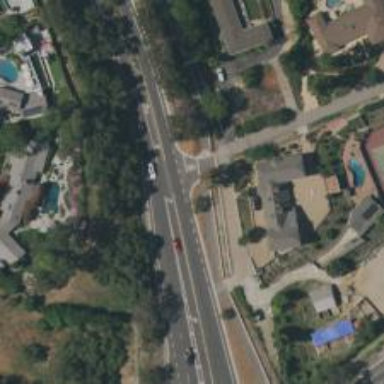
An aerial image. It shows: Stop road.